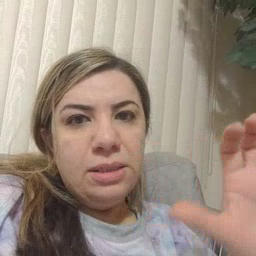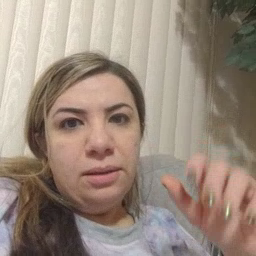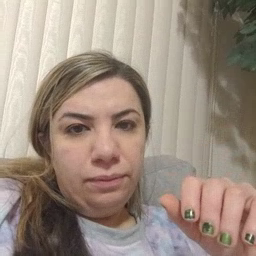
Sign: hot